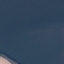
Land use / land cover: SeaLake